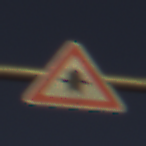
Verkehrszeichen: Vorfahrt
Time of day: SunriseSunset
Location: Outdoor (RoadRail)
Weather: Clear
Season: NotSpecified
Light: Natural